Question: I'm attempting to translate the mouse's location on the screen to a specific tile on the map. Using the function below, I believe I'm along the right lines however I can't get it to scale correctly when I zoom. Any ideas why?
Here's the function that I'm using:
'''
Vector2 TranslationVectorFromScreen(Vector2 toTranslate)
{
Vector2 output = new Vector2();
toTranslate -= offset; // Offset is the map's offset if the view has been changed
toTranslate.X /= tileBy2; // tileBy2 is half of the each tile's (sprite) size
toTranslate.Y /= tileBy4; // tileBy2 is a quarter of the each tile's (sprite) size
output.X = (toTranslate.X + toTranslate.Y) / 2;
output.Y = (toTranslate.X - toTranslate.Y) / 2;
return output;
}
'''
According to my debug information, the X and Y are incrementing when I move the mouse along the tile lines, however their values are all wrong because the scale is not being factored in. I've tried including the scale in the function above, but wherever I add it, it just seems to make matters worse. For reference, the scale is stored as a float where 1.0f means there is no scaling (just in case this is relevant).
Here's a screenshot in case that helps shed any light:

By changing the function to the below, the number still seem to increment at the same points (i.e. go up by 1 or down by 1 along the relevant axis per tile), however the results still seem to scale too much. For example, if the results are 100, 100, when I zoom in, these might change to 50, 50 even if the mouse is over the same tile.
New function:
'''
Vector2 TranslationVectorFromScreen(Vector2 toTranslate)
{
Vector2 output = new Vector2();
toTranslate -= offset;
toTranslate.X /= (tileBy2 * scale); // here are the changes
toTranslate.Y /= (tileBy4 * scale); //
output.X = (toTranslate.X + toTranslate.Y) / 2;
output.Y = (toTranslate.X - toTranslate.Y) / 2;
return output;
}
'''
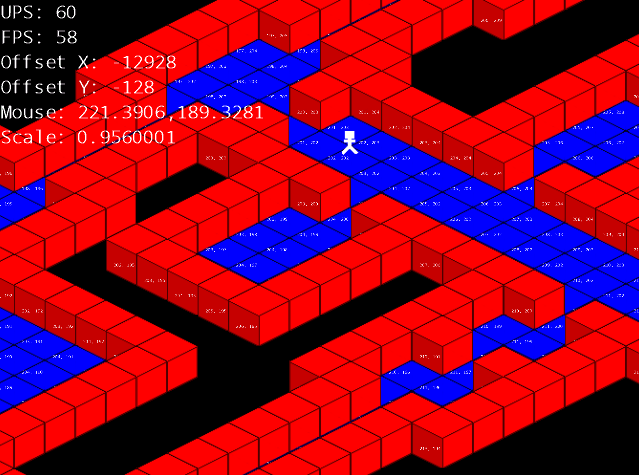
Answer: After a bit of messing around with the code, I appear to have found a solution. I'll leave it here in case it's of use for anyone else:
'''
Vector2 TranslationVectorFromScreen(Vector2 toTranslate)
{
Vector2 output = new Vector2();
Vector2 tempOffset = offset; // copy of the main screen offset as we are going to modify this
toTranslate.X -= GraphicsDevice.Viewport.Width / 2;
toTranslate.Y -= GraphicsDevice.Viewport.Height / 2;
tempOffset.X /= tileBy2;
tempOffset.Y /= tileBy4;
toTranslate.X /= tileBy2 * scale;
toTranslate.Y /= tileBy4 * scale;
toTranslate -= tempOffset;
output.X = (toTranslate.X + toTranslate.Y) / 2;
output.Y = (toTranslate.X - toTranslate.Y) / 2;
output += new Vector2(-1.5f, 1.5f); // Normaliser - not too sure why this is needed
output.X = (int)output.X; // rip out the data that we might not need
output.Y = (int)output.Y; //
return output;
}
'''
I'm not entirely sure why the normaliser needs to be there, but I've played around with the scales and the size of the map in total and this doesn't appear to affect what this value needs to be.
Finally, here's a screenshot to illustrate it working in the top left: